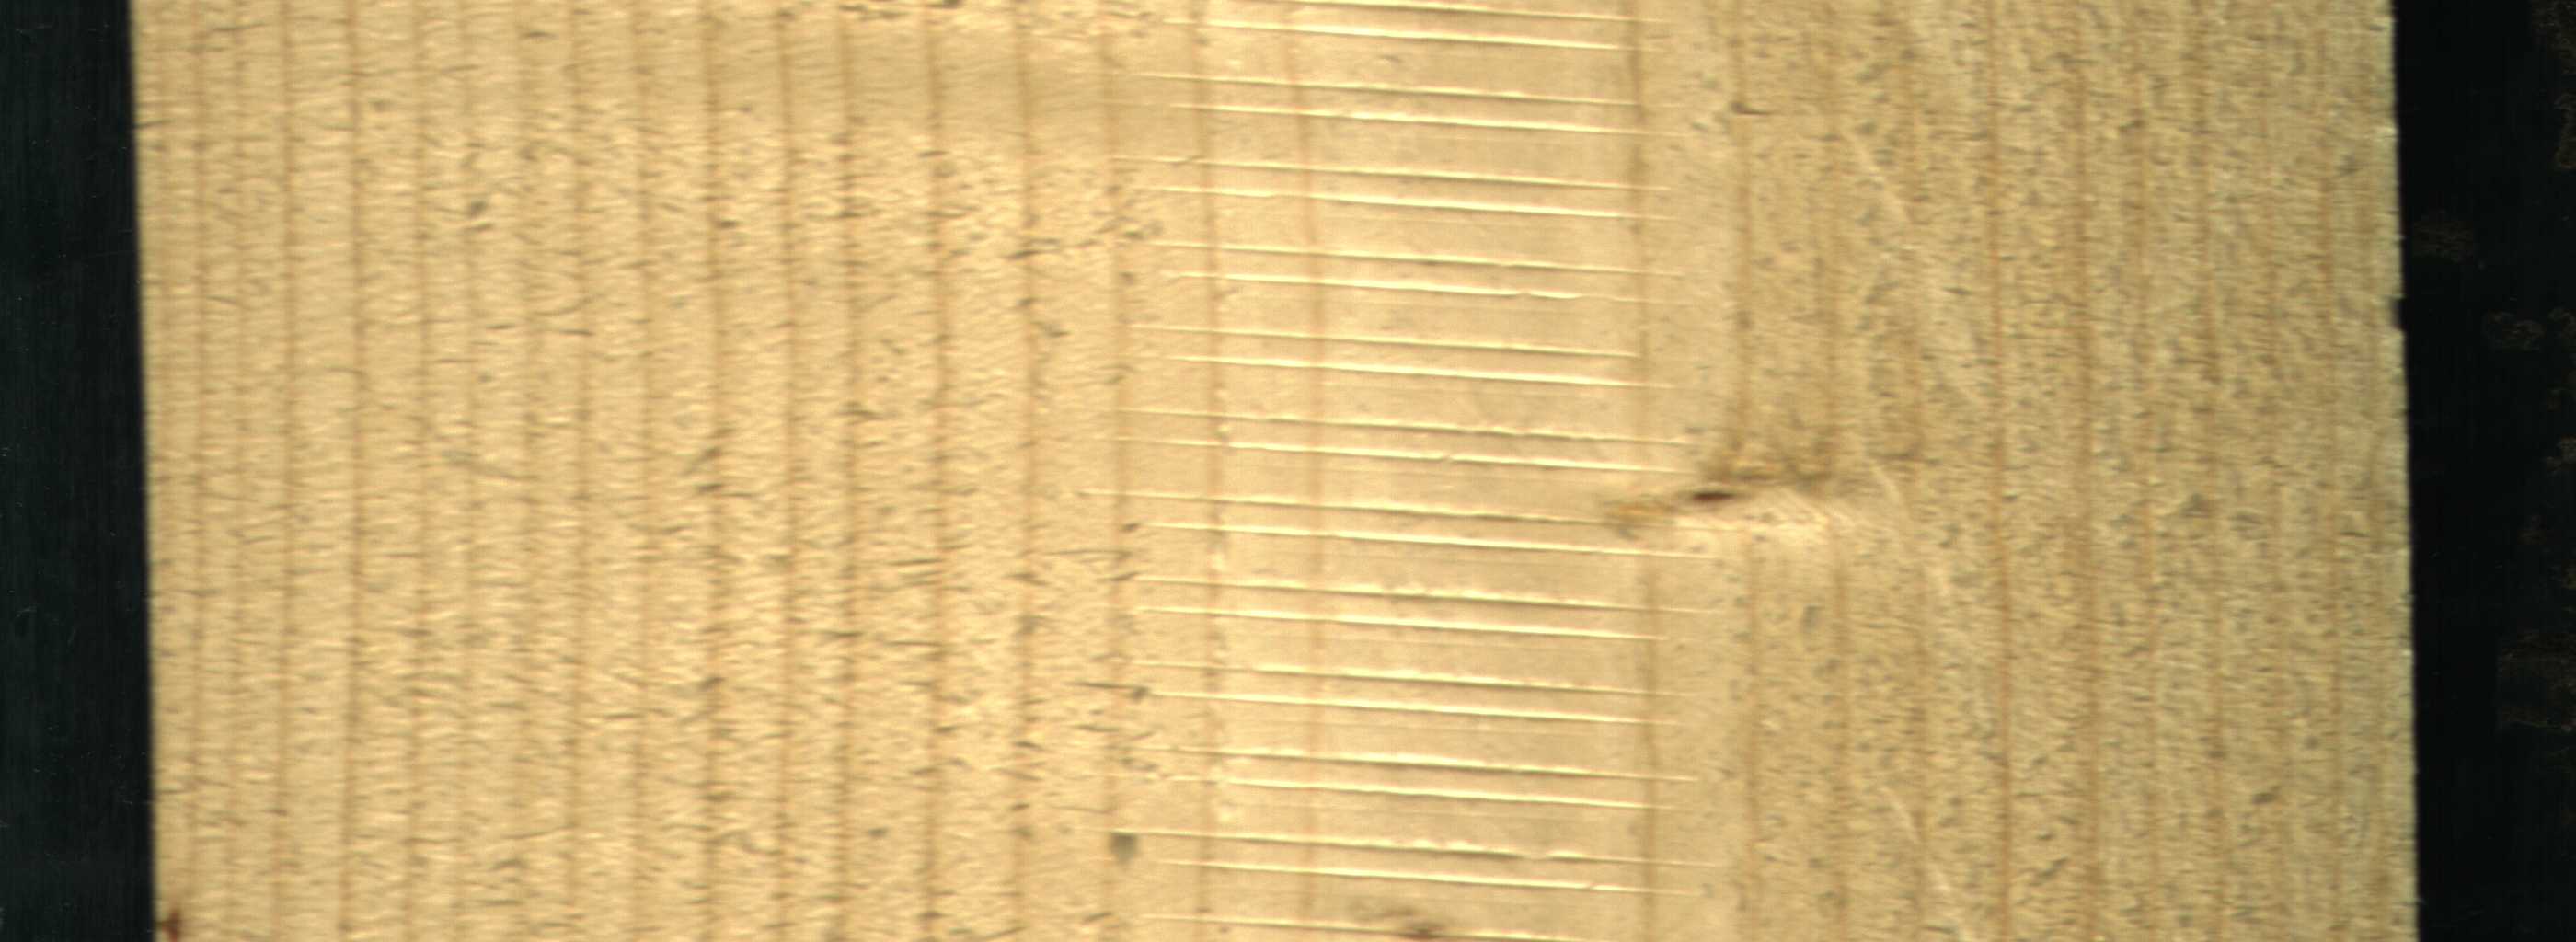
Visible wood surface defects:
Live_Knot